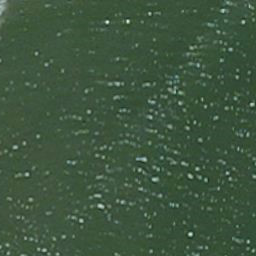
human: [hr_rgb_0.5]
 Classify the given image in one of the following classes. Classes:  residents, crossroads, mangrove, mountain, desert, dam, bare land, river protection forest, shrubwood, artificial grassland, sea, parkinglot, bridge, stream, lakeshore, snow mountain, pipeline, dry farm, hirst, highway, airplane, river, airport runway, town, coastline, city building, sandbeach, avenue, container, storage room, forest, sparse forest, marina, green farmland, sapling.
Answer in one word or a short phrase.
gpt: sea